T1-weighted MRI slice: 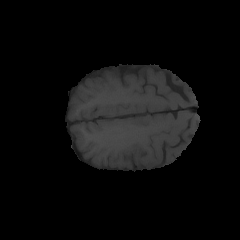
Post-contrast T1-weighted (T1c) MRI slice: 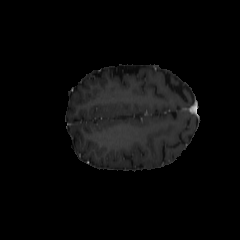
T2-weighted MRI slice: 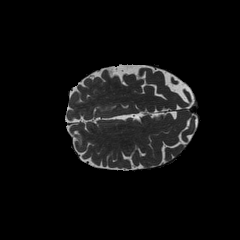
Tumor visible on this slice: no